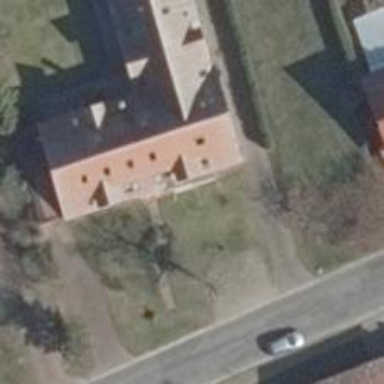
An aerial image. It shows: Guest house for tourism.